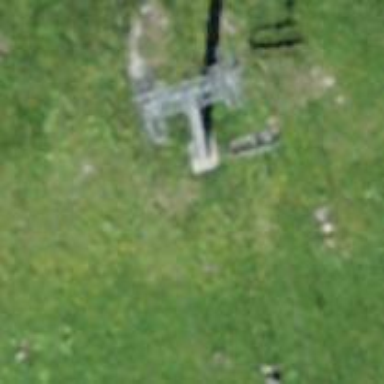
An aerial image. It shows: Pylon for aerialway.